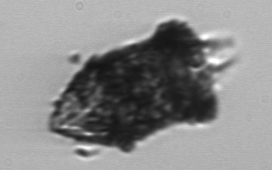
Label: Tintinnopsis